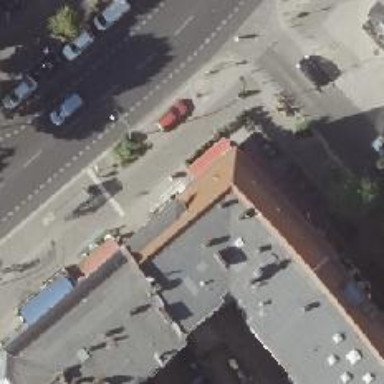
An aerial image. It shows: Beauty shop.